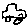
Label: car